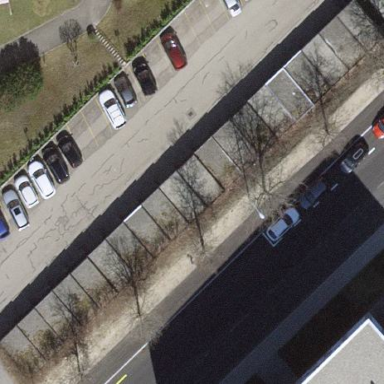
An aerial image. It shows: Garages with flat roofs.